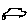
Label: car